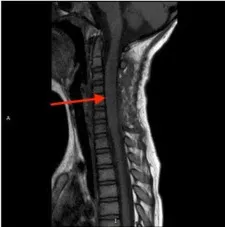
Perioperative magnetic resonance imaging. Sagittal.
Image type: radiology (mri)